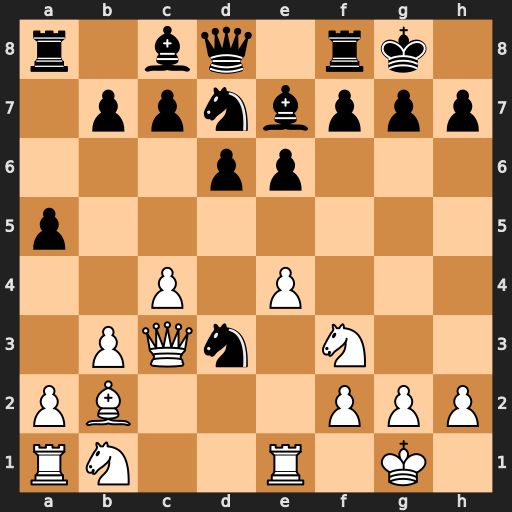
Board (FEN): r1bq1rk1/1ppnbppp/3pp3/p7/2P1P3/1PQn1N2/PB3PPP/RN2R1K1
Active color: w
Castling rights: -
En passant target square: -
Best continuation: Qxg7#